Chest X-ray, AP view. Patient: 52 years old, sex F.
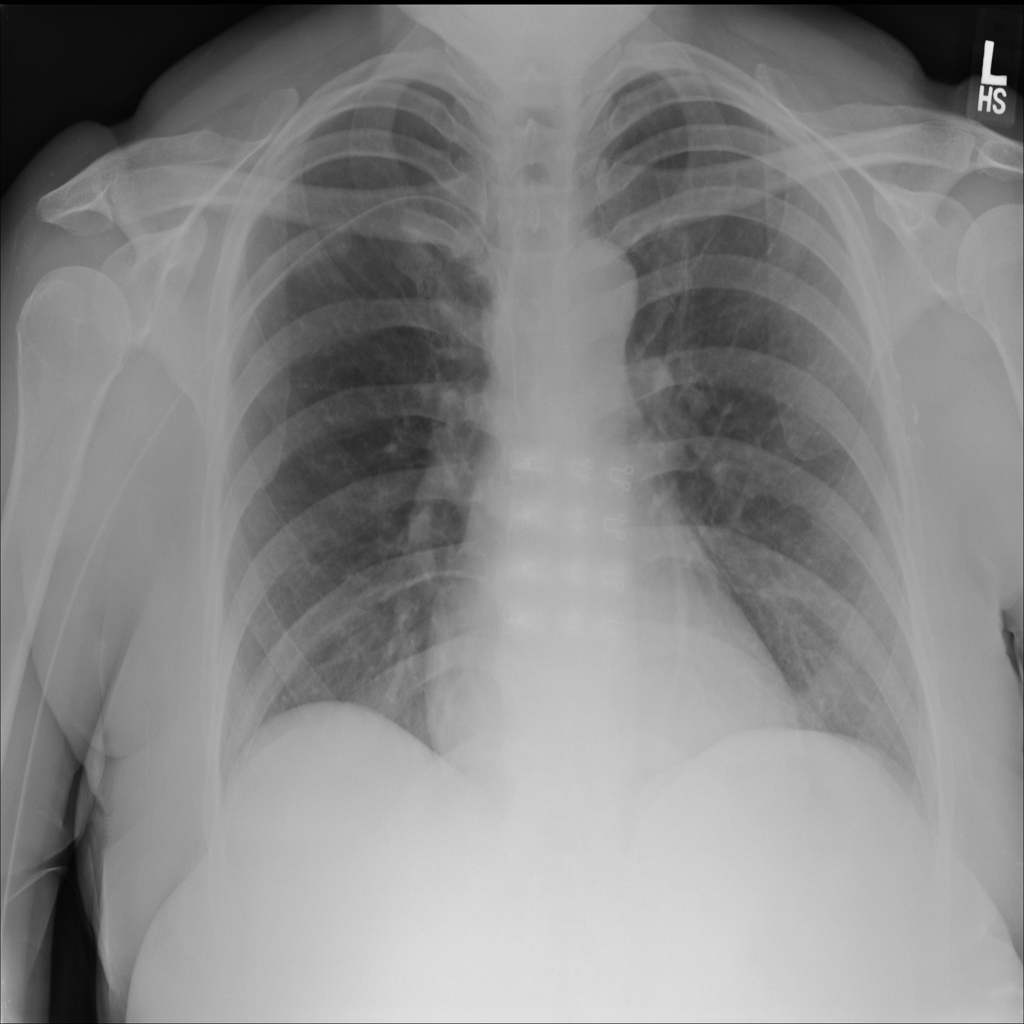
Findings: No Finding